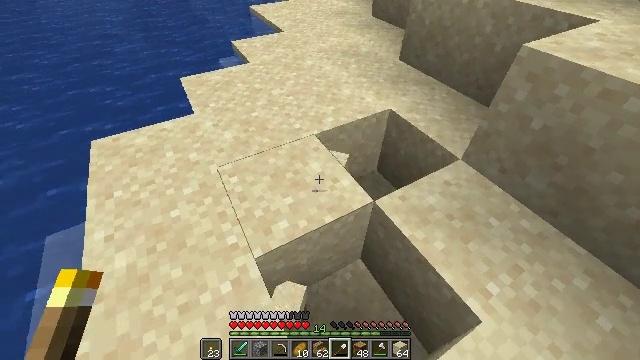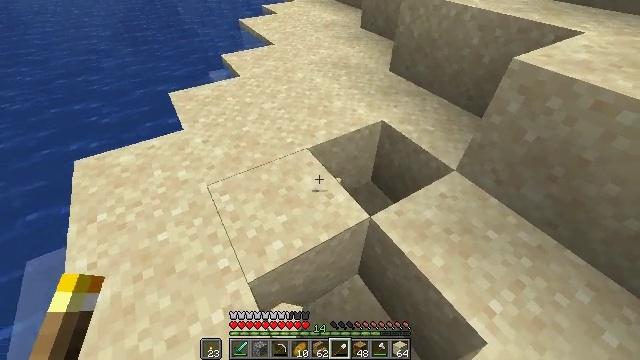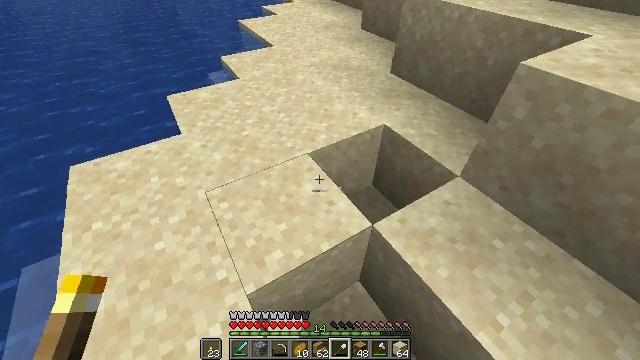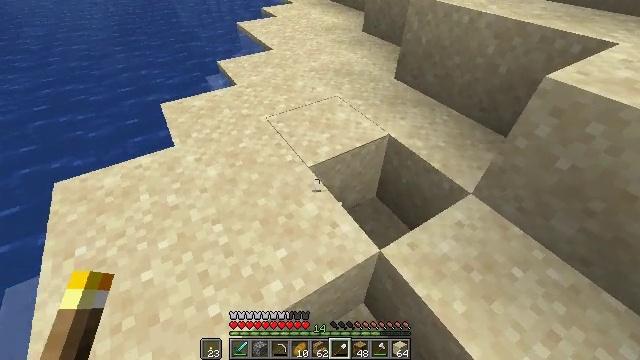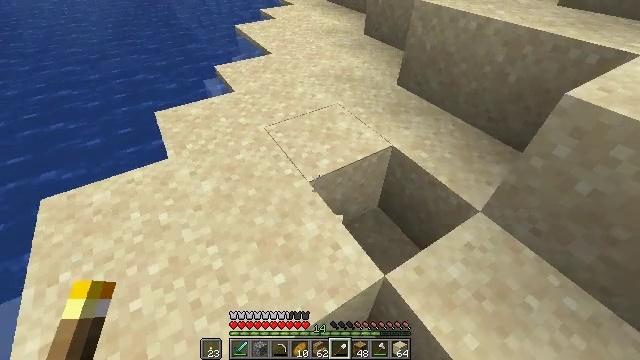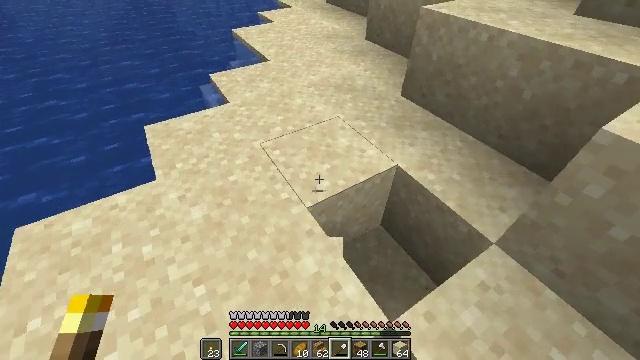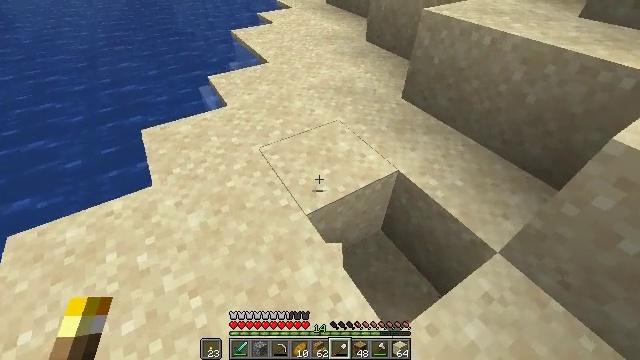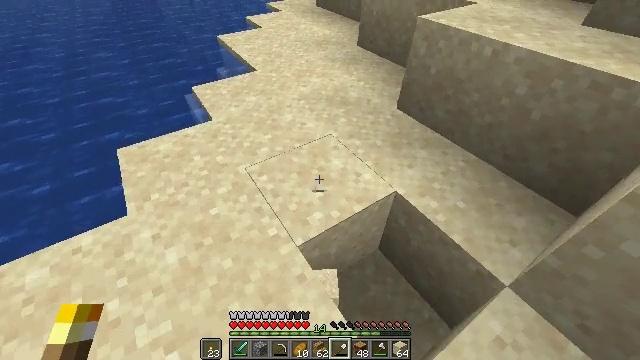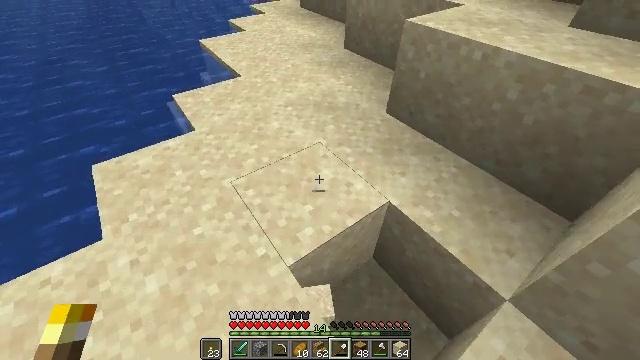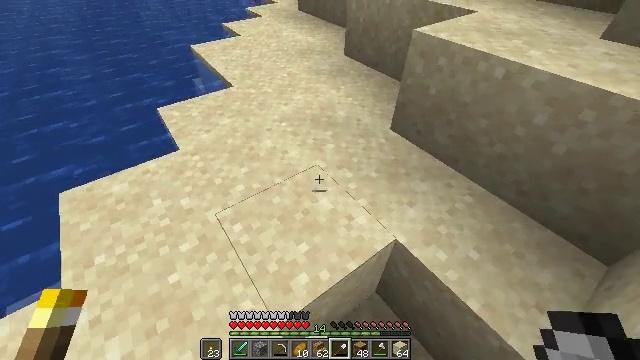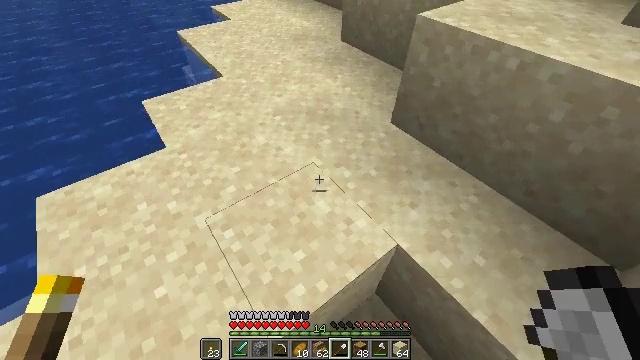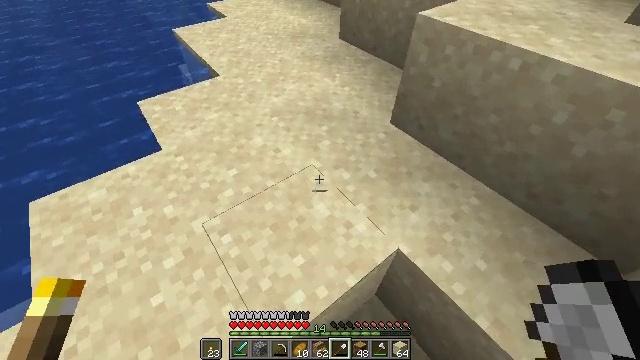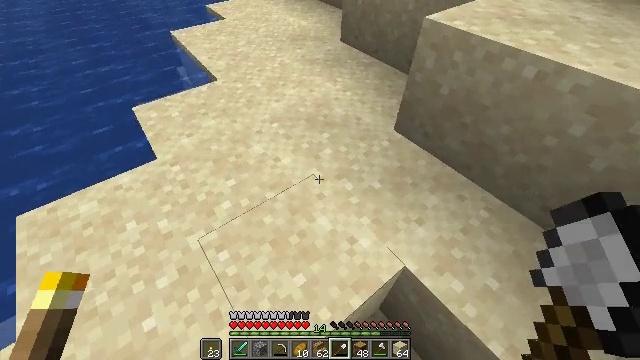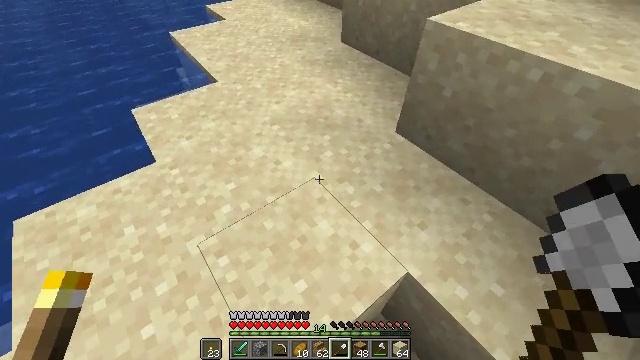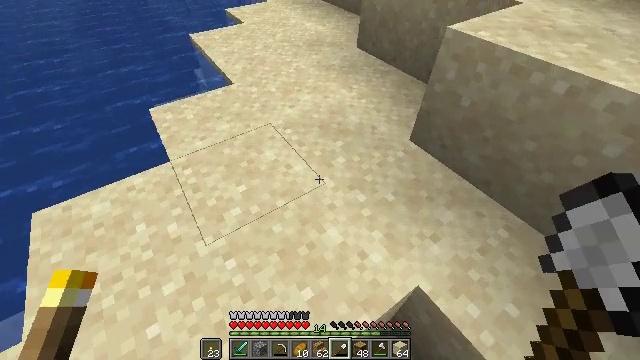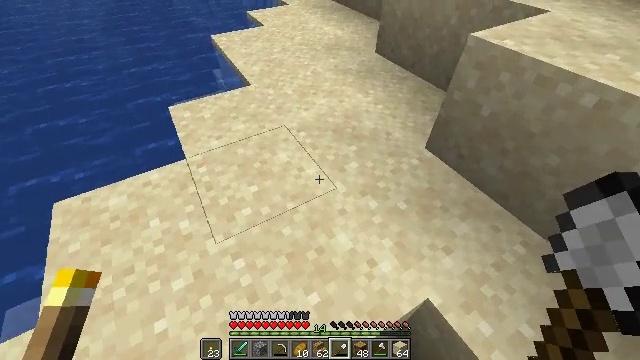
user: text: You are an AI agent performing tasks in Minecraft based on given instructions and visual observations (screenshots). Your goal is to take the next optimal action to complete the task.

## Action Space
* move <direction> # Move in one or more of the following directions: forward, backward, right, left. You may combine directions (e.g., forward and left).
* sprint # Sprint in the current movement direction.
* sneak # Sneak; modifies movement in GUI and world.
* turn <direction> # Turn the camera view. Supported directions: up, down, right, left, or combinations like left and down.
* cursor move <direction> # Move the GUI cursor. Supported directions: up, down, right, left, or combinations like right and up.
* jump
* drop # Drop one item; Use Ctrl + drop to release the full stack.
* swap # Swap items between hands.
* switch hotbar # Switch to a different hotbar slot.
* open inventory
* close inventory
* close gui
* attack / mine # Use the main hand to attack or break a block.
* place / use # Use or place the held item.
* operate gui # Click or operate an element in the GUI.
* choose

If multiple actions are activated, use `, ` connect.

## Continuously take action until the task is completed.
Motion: motion action
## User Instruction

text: Attack the ground to gather sand.
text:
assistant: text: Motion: move forward, turn right and up
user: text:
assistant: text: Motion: move forward
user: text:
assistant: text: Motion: move forward
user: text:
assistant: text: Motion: move forward
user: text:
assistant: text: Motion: move forward
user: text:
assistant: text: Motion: move forward
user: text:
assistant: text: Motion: move forward, turn right
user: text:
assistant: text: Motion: move forward, turn right
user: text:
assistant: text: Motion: move forward
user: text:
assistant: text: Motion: move forward, turn down
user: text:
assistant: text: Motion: no_op
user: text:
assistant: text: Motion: no_op
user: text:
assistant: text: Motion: no_op
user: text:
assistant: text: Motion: turn left
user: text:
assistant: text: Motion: turn left
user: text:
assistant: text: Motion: turn left
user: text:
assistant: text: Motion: turn down
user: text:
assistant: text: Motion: turn right and down
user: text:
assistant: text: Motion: turn down, attack / mine
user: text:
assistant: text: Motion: attack / mine
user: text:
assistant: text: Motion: attack / mine
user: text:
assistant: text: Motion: attack / mine
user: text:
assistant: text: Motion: attack / mine
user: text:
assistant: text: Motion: attack / mine
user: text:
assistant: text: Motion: move forward, turn right and up, attack / mine
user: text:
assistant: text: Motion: move forward, turn right and up, attack / mine
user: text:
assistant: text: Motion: move forward, attack / mine
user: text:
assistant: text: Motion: turn up, attack / mine
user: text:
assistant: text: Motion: turn left and up, attack / mine
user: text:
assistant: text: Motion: turn up, attack / mine